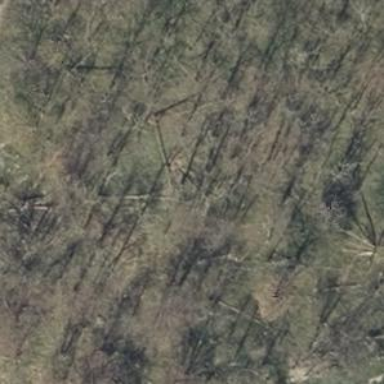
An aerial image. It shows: Forest with broadleaved trees.